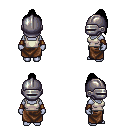
a pixel art fantasy rpg character, female body template, dark elf, purple skin, white pirate shirt, robe skirt, black long topknot hairstyle, metal helm, leather bracers, four views (front, back, left, right), 2x2 character sprite sheet, small pixel art, hard edges, no anti-aliasing